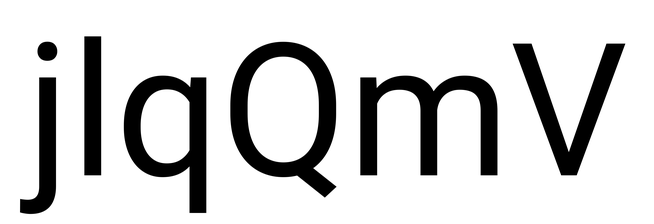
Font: Roboto_Regular